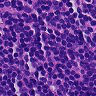
Metastatic tissue present: no